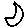
Label: moon